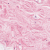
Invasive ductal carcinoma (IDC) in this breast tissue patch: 0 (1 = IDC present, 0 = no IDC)